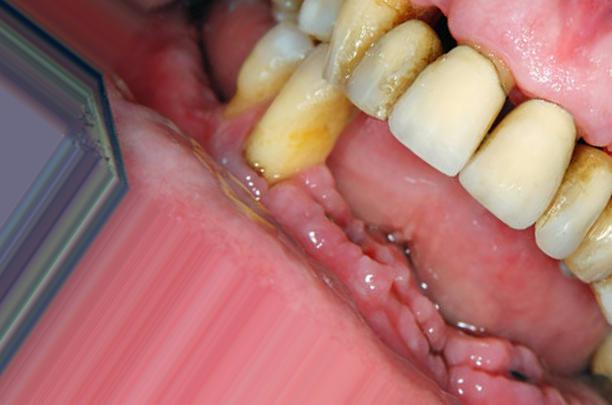
Condition: Tooth Discoloration